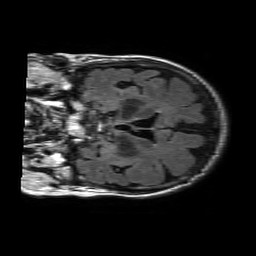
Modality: FLAIR
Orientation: coronal
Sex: female
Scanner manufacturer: philips
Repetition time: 11 s
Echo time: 0.125 s